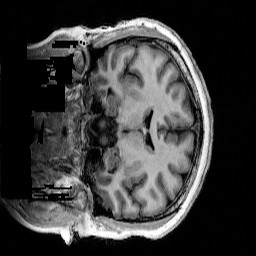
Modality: T1w
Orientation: coronal
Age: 34
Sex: female
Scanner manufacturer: siemens
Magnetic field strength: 3 T
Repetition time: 4 s
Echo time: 0.00289 s